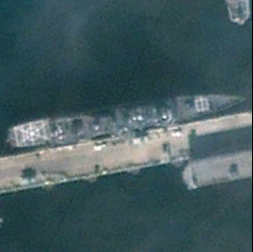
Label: cruiser